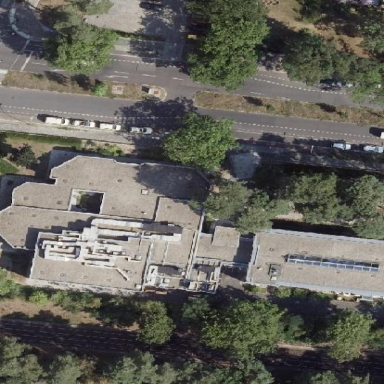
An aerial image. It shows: Community centre.